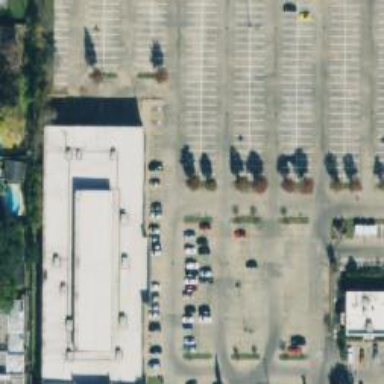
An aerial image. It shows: Parking space is available.